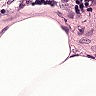
Metastatic tissue present: no